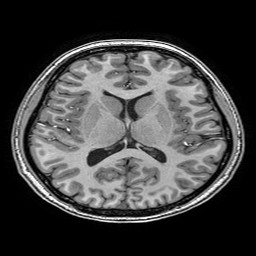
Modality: T1w
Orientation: coronal
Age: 19
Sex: female
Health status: healthy